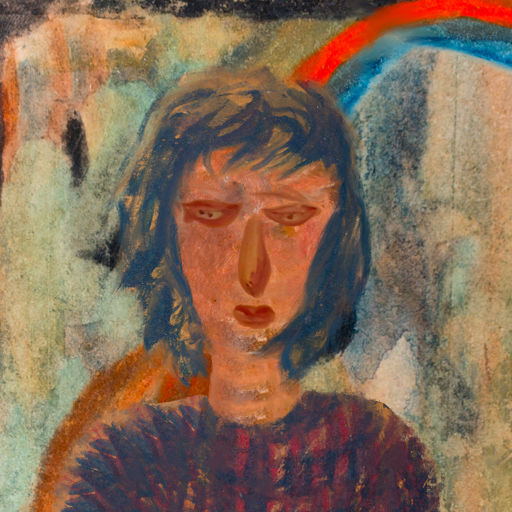
Background: Childish, Head And Neck Front: Boggyland, Face Front: Pious_Lady, Bust: In_The_Sun, Hair Front: InTheSun, Head Accessory: Blank, Second Necklace: Blank, Necklace: Blank, Baby: Blank